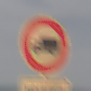
Verkehrszeichen: VerbotFuerKraftfahrzeugeUeberDreiKommaFuenfTonnen
Zusatzzeichen unten: ZeitangabenMitBeschraenkungAufWochentage7
Umgebung: Outdoor, Urban
Tageszeit: Night
Wetter: PartlyCloudy
Licht: Artificial
Jahreszeit: NotSpecified
Kontrast: HighContrast